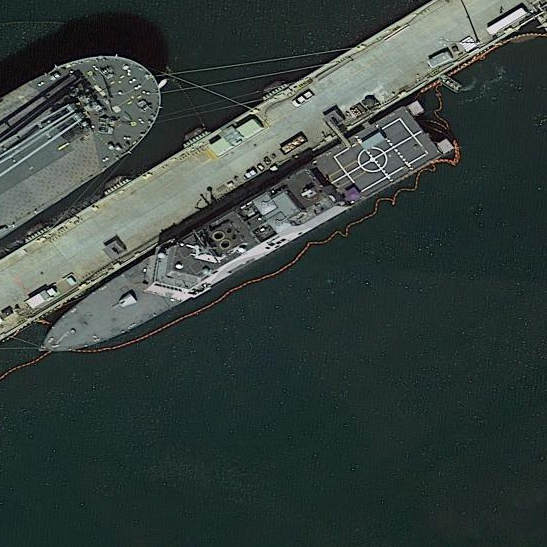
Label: Freedom-class_combat_ship